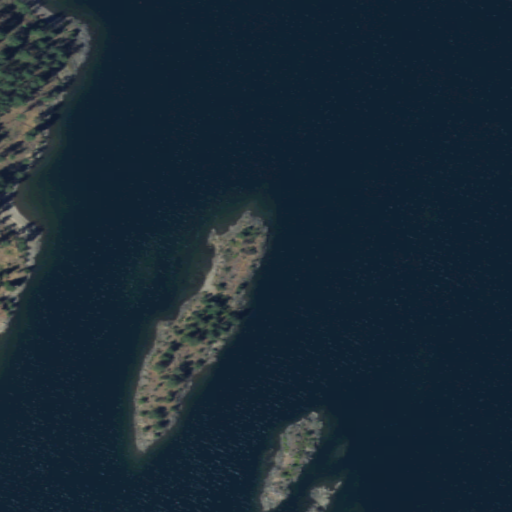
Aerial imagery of island in Washington named French Point Rocks containing open water, evergreen forest, and shrub